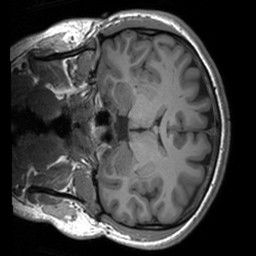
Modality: T1w
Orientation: coronal
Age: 24
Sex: male
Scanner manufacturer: siemens
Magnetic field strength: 3 T
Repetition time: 1.9 s
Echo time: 0.00226 s